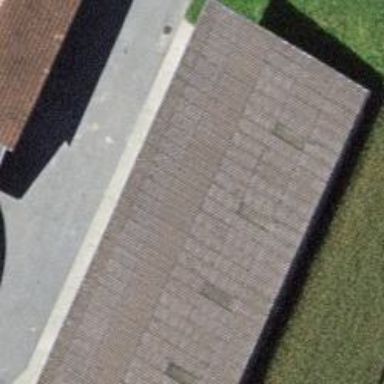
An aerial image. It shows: Solar photovoltaic panel generator.